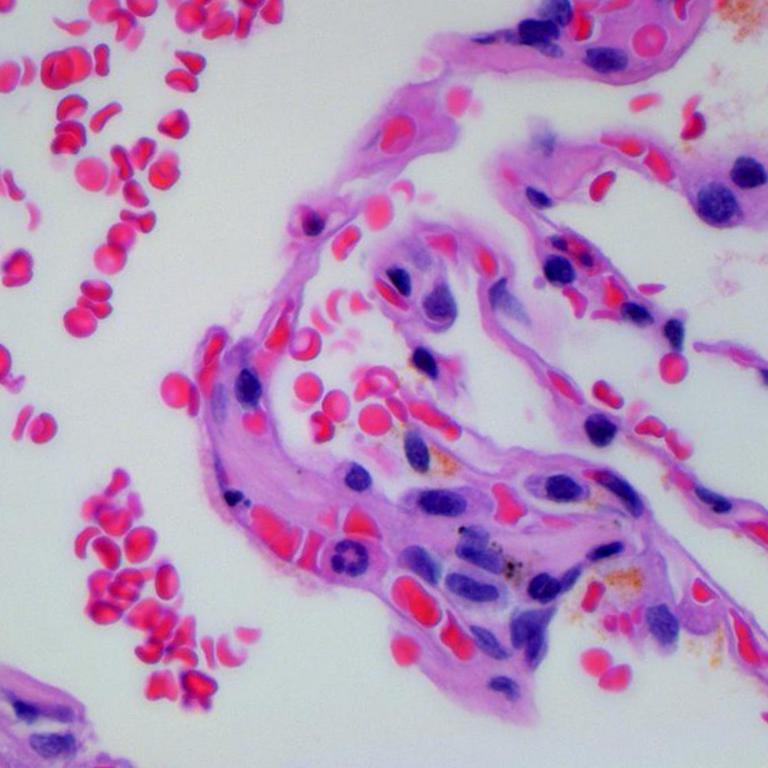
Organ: lung
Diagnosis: benign